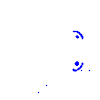
Particle: electron